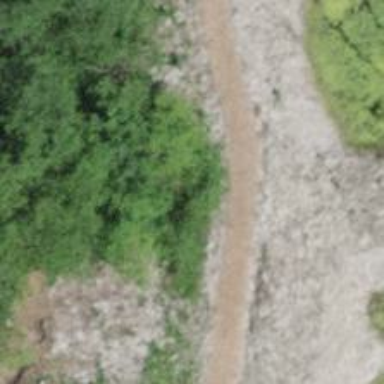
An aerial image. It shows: Unpaved footway.